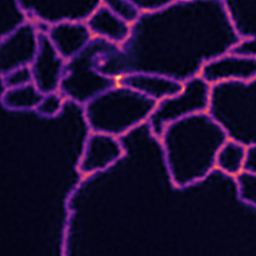
Label: Super-resolution ER image